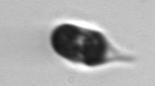
Label: Mesodinium